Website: walmart
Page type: payment
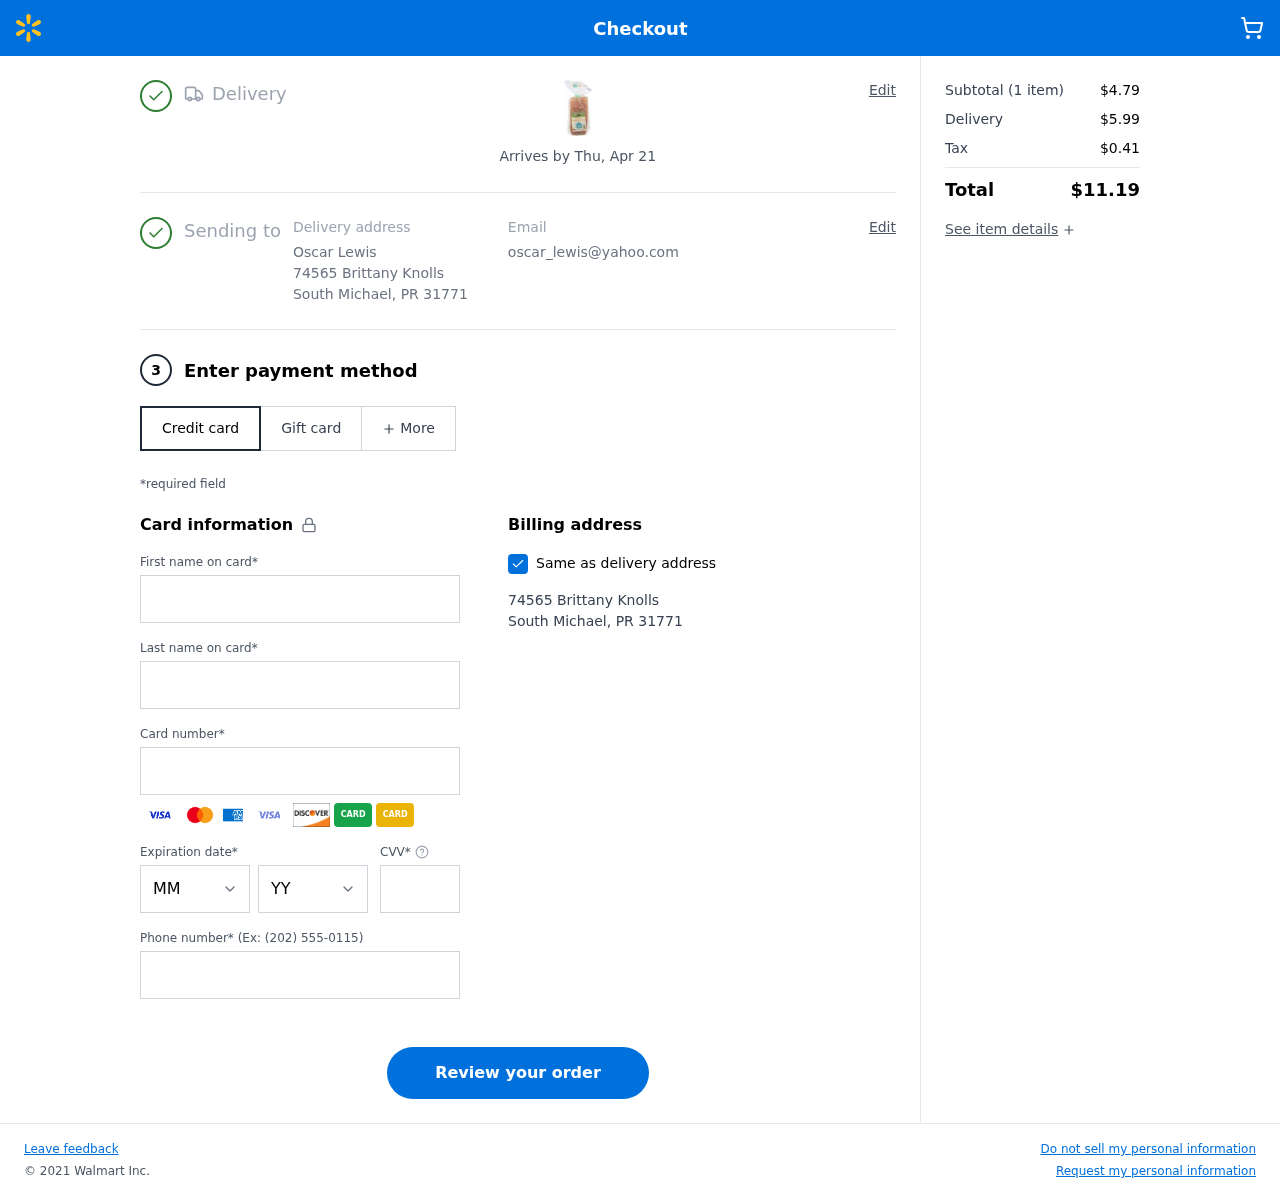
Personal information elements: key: PII_CARD_CVV
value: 763
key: PII_CARD_EXPIRY_MONTH
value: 04
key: PII_CARD_EXPIRY_YEAR
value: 28
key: PII_CARD_NUMBER
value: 4153 4837 4233 6626
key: PII_CITY
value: South Michael
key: PII_EMAIL
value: oscar_lewis@yahoo.com
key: PII_FIRSTNAME
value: Oscar
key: PII_FULLNAME
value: Oscar Lewis
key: PII_LASTNAME
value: Lewis
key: PII_PHONE
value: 8689889732
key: PII_POSTCODE
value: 31771
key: PII_STATE_ABBR
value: PR
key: PII_STREET
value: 74565 Brittany Knolls
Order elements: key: ORDER_DELIVERY_DATE
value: Arrives by Thu, Apr 21
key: ORDER_NUM_ITEMS
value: (1 item)
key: ORDER_SUBTOTAL
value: $4.79
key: ORDER_SHIPPING_COST
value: $5.99
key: ORDER_TAX
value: $0.41
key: ORDER_TOTAL
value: $11.19